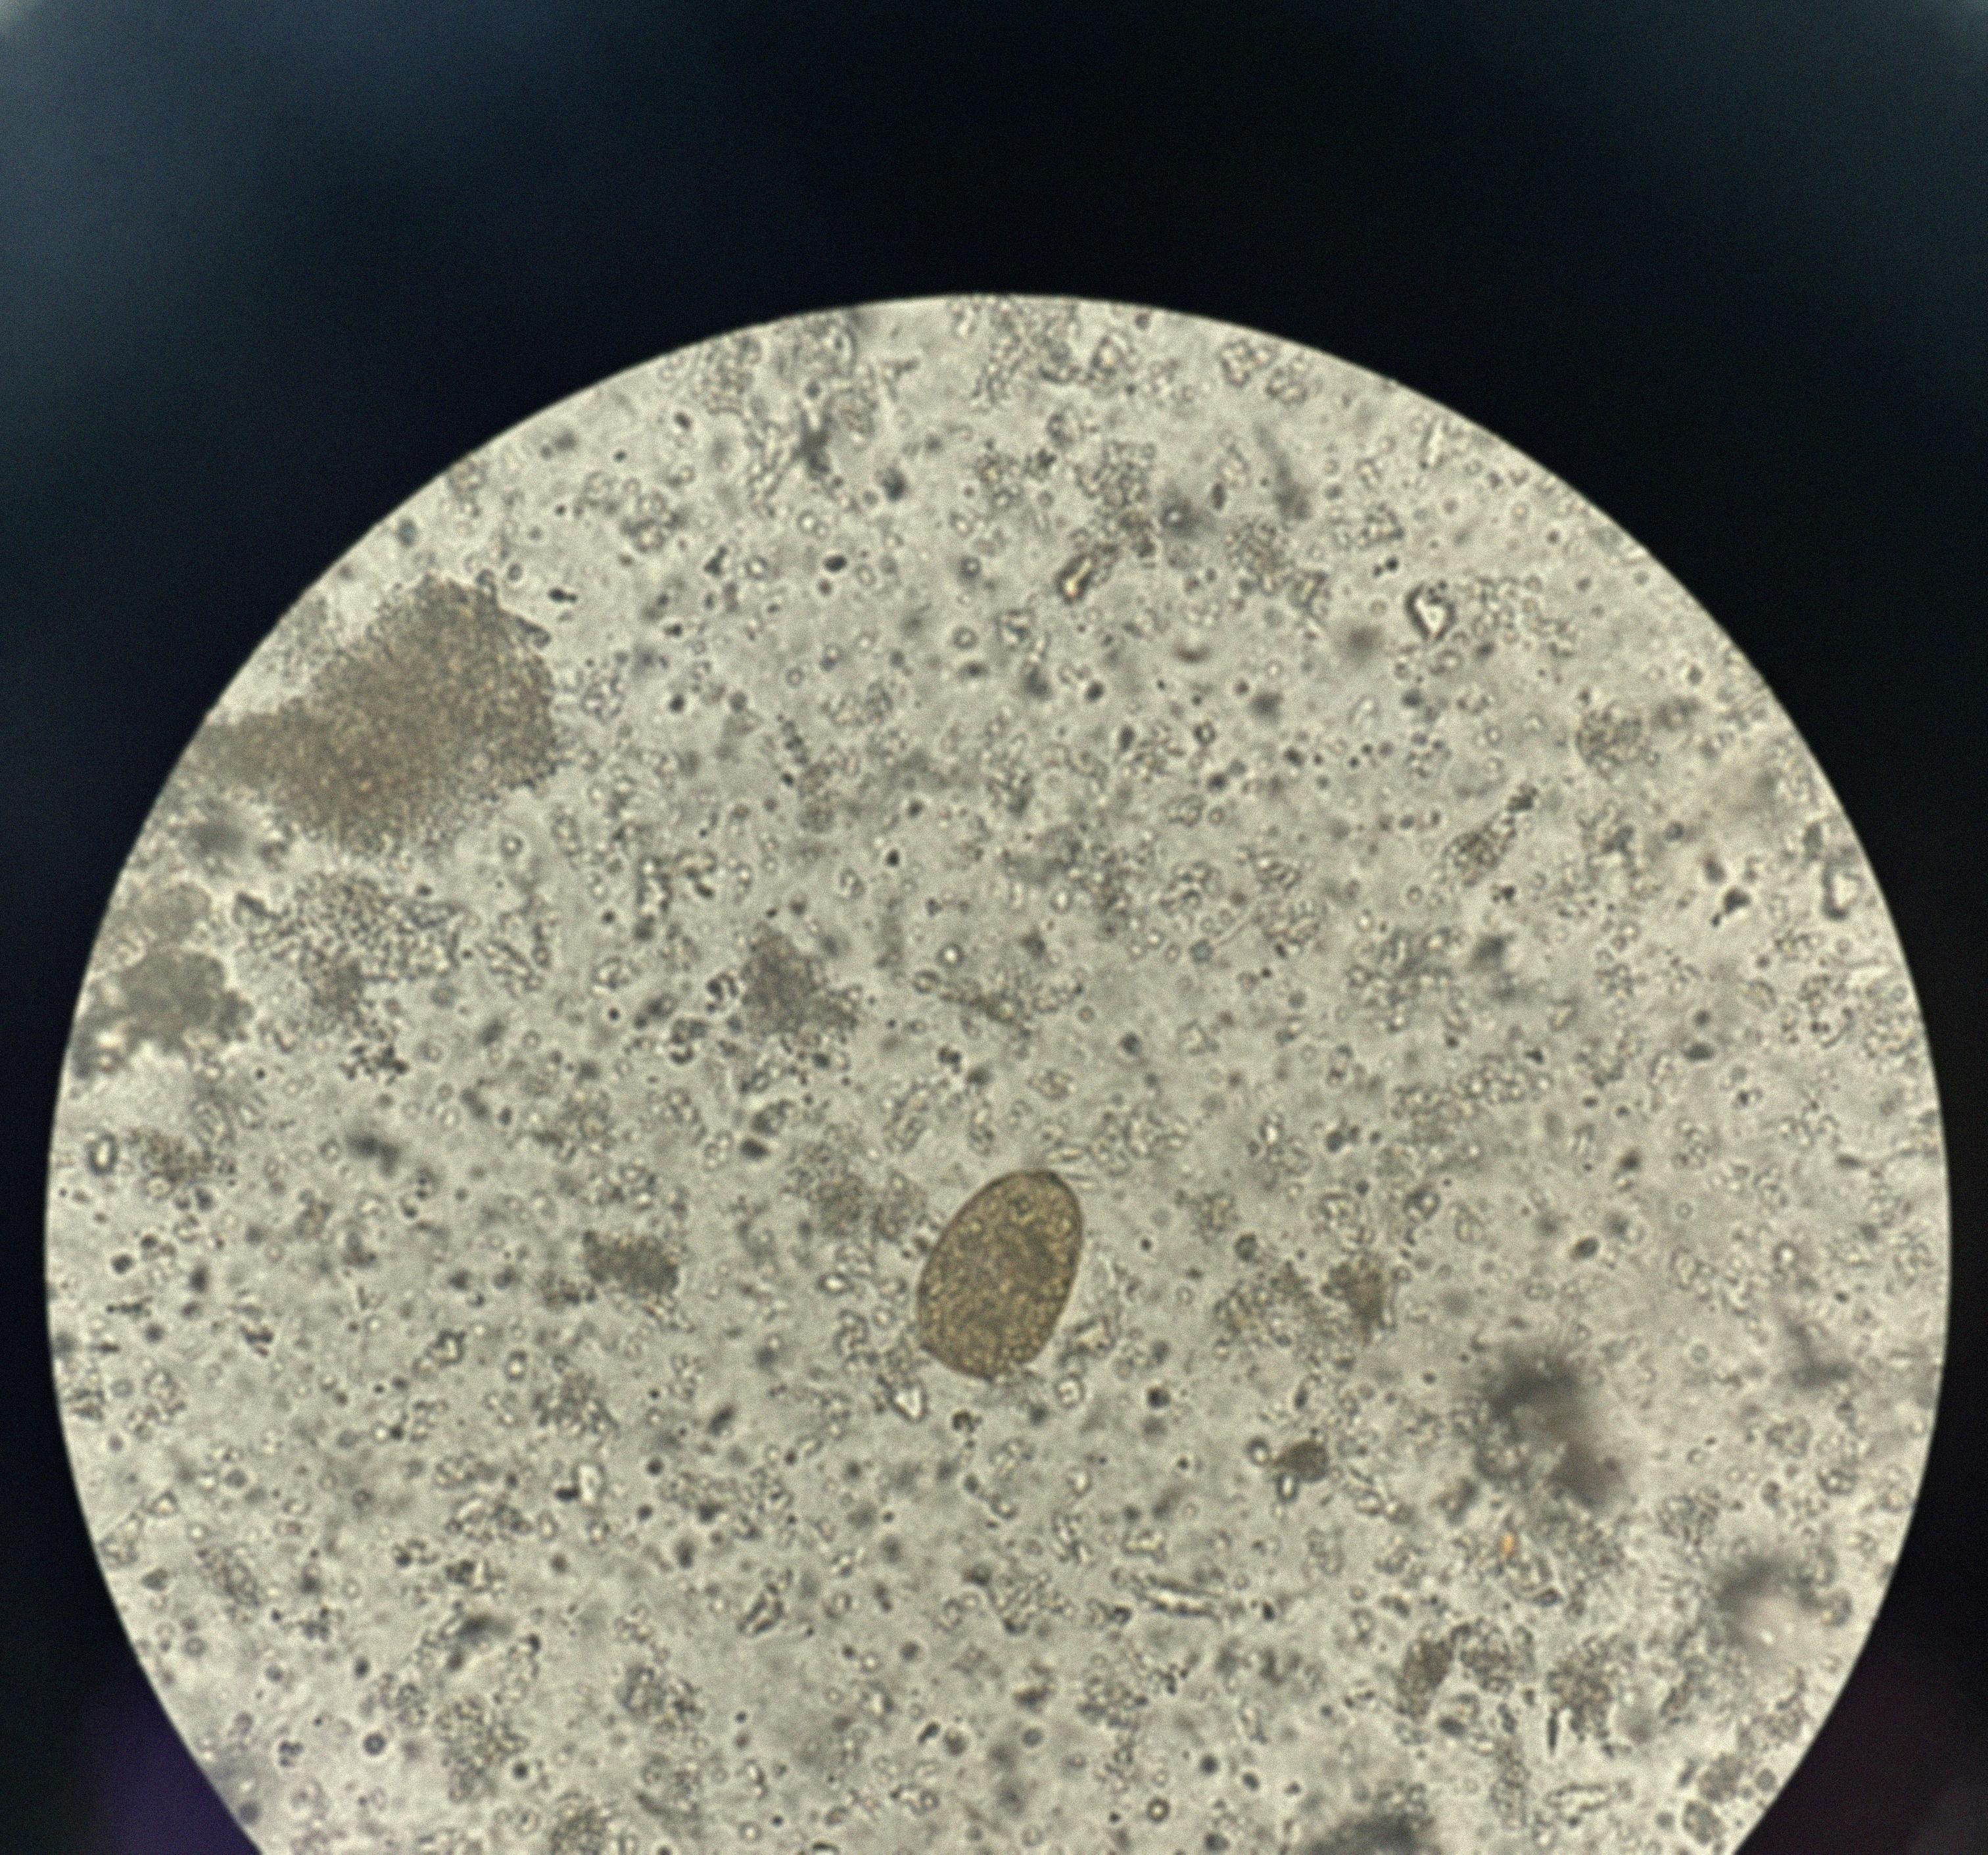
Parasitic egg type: Paragonimus spp